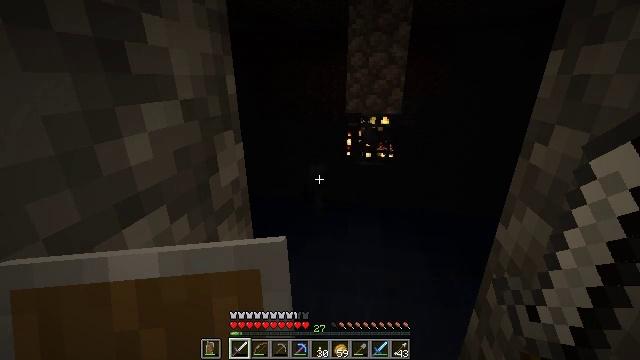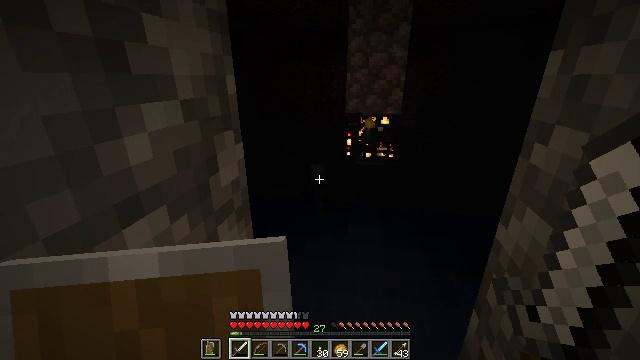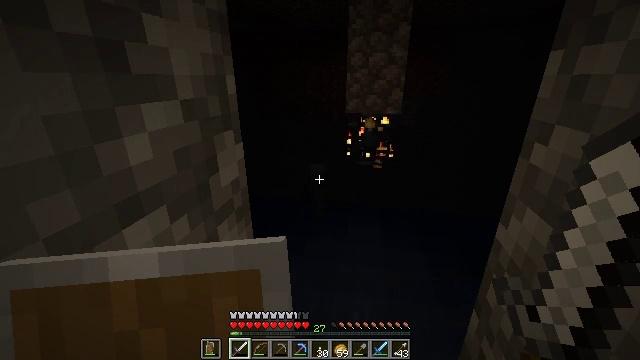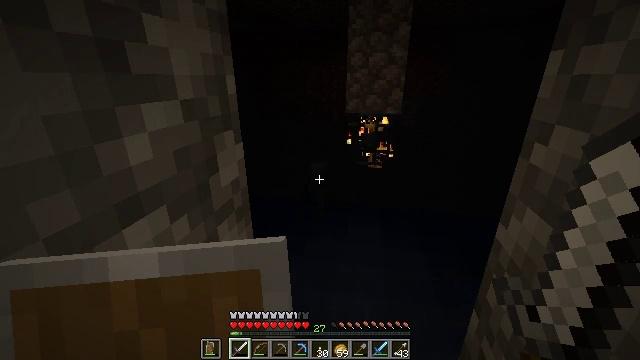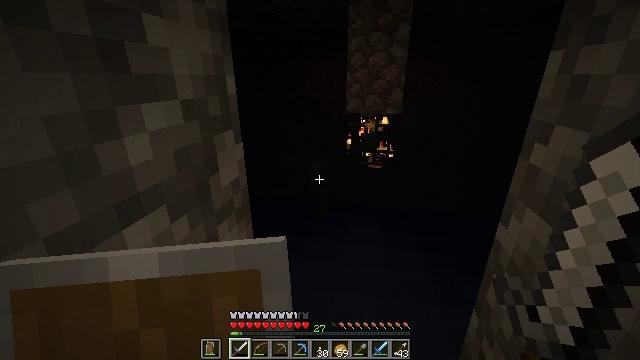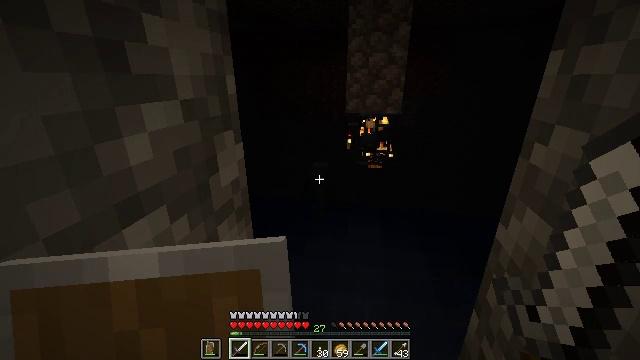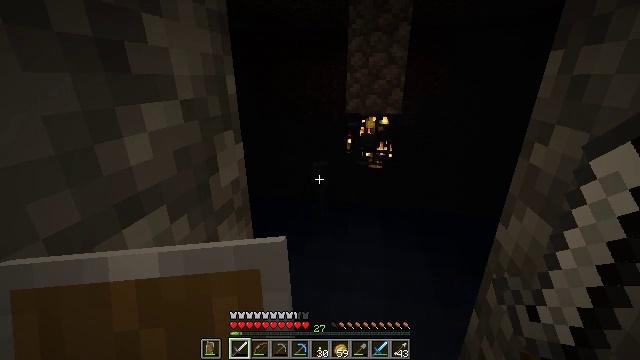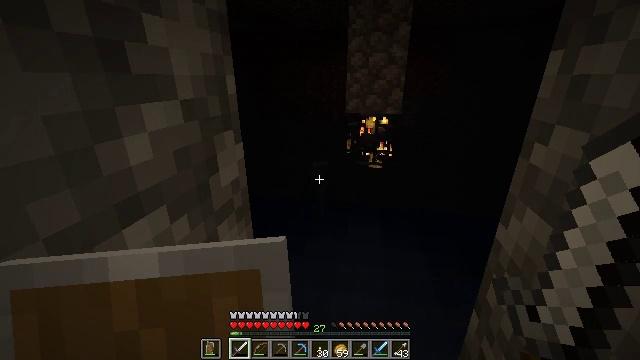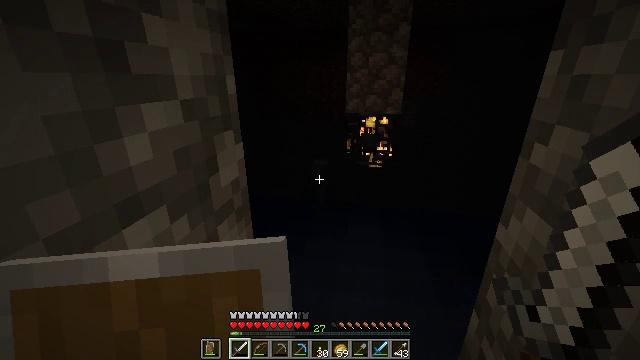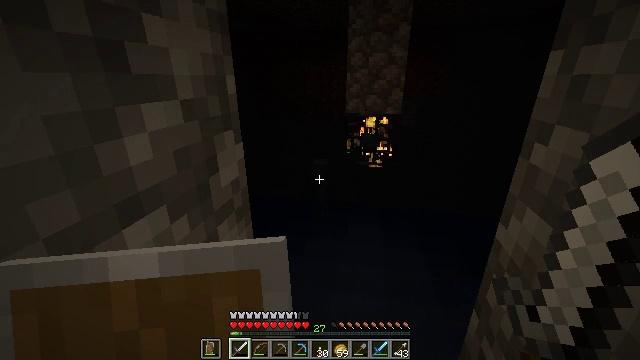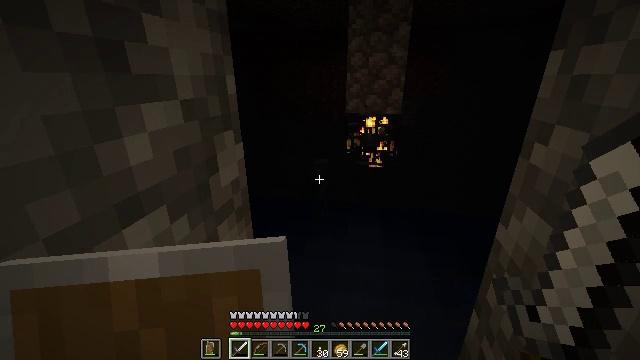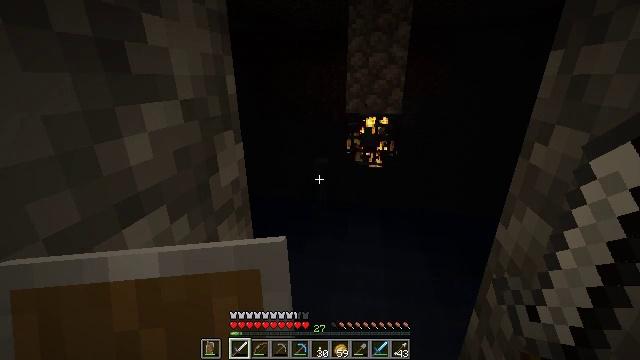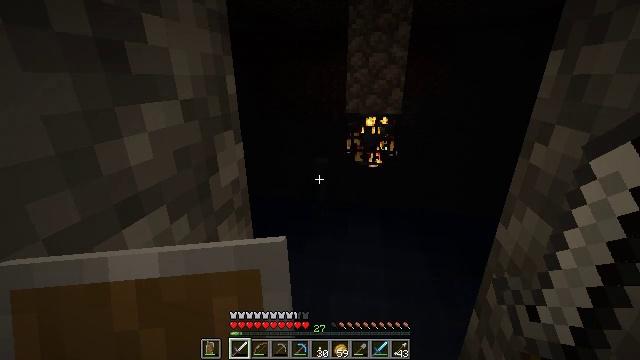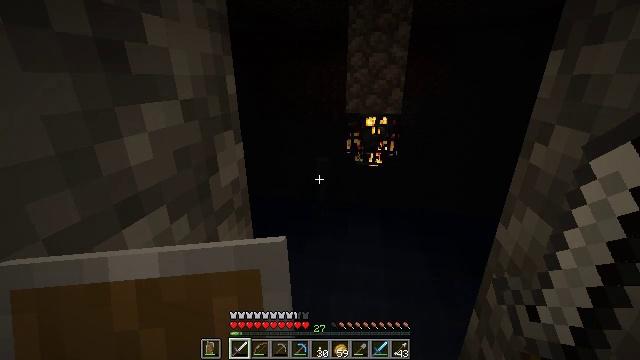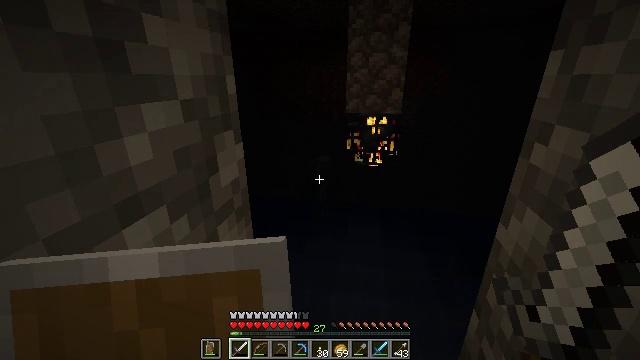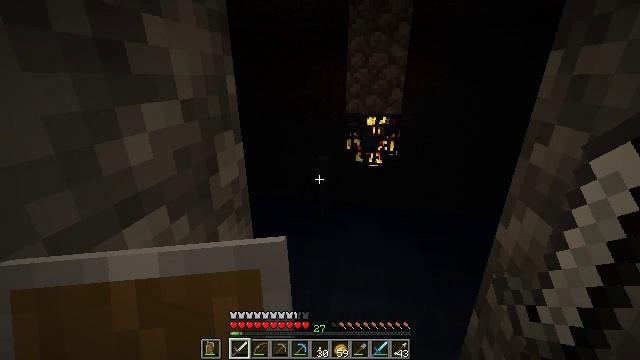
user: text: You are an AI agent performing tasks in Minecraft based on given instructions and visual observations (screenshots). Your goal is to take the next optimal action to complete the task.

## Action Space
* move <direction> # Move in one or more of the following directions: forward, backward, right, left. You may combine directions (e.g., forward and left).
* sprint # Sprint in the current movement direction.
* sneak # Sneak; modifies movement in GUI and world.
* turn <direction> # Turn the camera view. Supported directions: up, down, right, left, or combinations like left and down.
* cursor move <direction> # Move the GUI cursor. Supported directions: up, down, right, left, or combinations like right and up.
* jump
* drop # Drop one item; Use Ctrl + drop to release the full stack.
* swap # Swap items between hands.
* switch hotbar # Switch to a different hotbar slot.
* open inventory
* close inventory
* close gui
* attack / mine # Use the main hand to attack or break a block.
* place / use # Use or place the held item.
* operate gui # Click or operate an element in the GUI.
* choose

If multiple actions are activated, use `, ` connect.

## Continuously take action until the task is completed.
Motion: motion action
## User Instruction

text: Drop an iron sword.
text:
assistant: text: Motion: no_op
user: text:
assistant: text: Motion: no_op
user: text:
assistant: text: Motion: no_op
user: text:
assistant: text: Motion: no_op
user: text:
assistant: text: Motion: no_op
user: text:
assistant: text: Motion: no_op
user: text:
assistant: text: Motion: no_op
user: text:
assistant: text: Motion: no_op
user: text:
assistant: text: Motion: no_op
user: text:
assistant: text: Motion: no_op
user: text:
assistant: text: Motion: no_op
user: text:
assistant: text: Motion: no_op
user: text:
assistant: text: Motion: no_op
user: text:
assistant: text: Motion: no_op
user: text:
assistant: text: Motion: no_op
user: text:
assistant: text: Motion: no_op
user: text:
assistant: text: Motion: no_op
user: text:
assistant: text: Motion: no_op
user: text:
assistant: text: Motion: no_op
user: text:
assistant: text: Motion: no_op
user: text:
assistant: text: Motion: no_op
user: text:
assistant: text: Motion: no_op
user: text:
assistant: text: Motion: no_op
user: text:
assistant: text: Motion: no_op
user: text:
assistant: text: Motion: no_op
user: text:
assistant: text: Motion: no_op
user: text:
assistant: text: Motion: no_op
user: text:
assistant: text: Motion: no_op
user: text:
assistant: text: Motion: no_op
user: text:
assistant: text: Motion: no_op